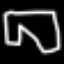
Label: pants